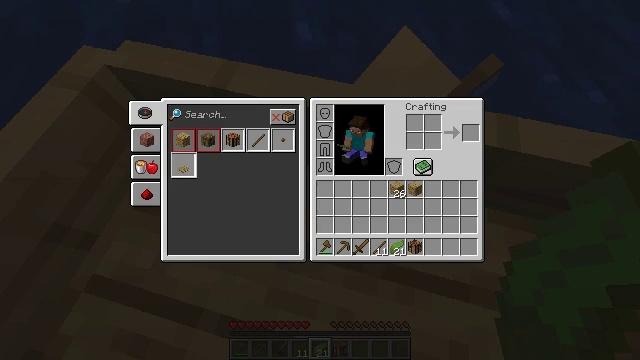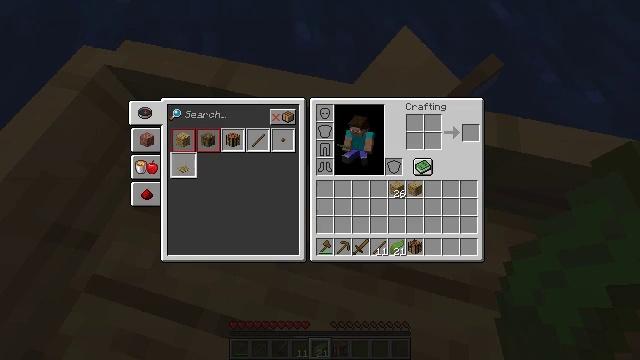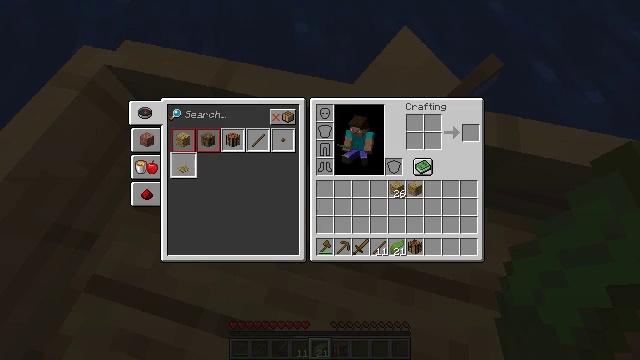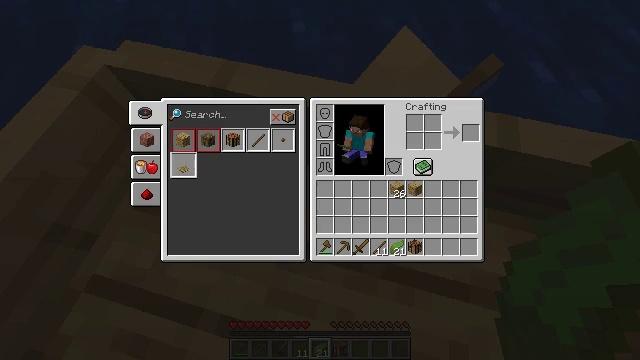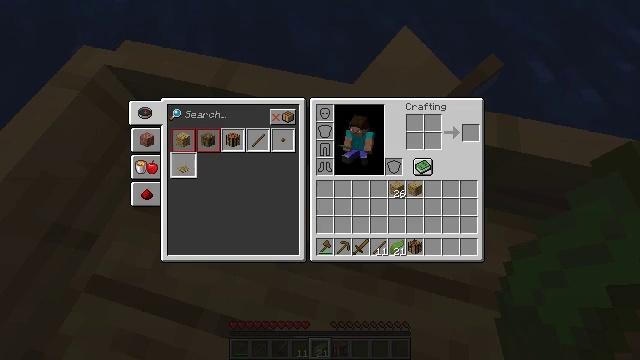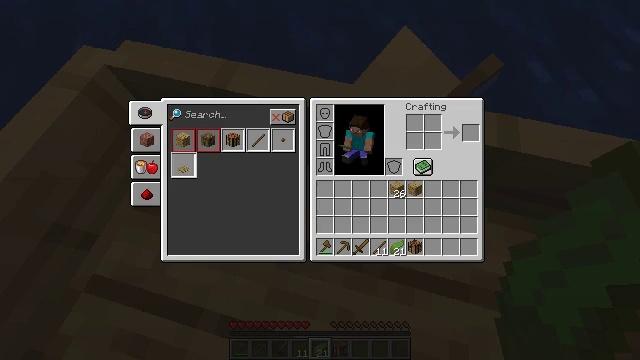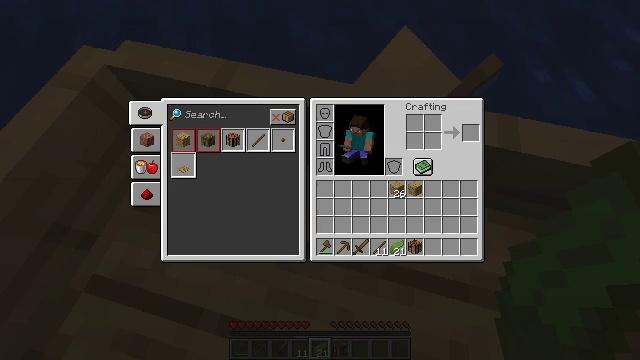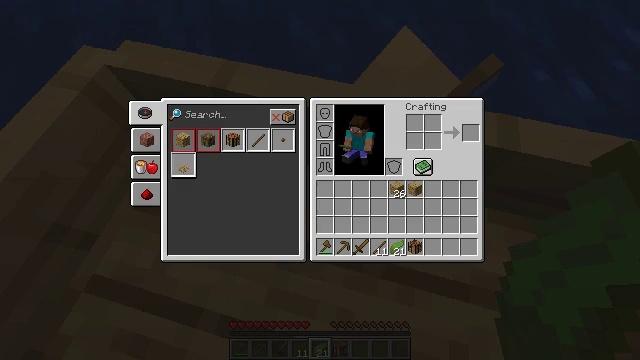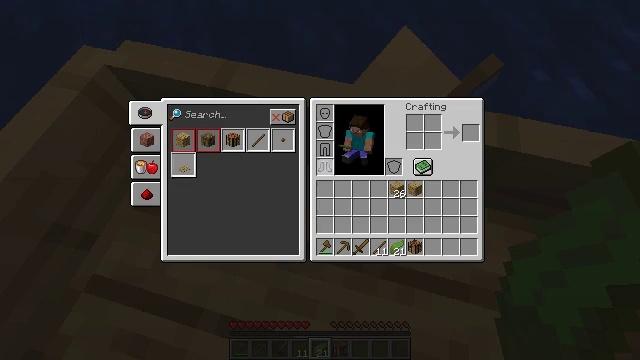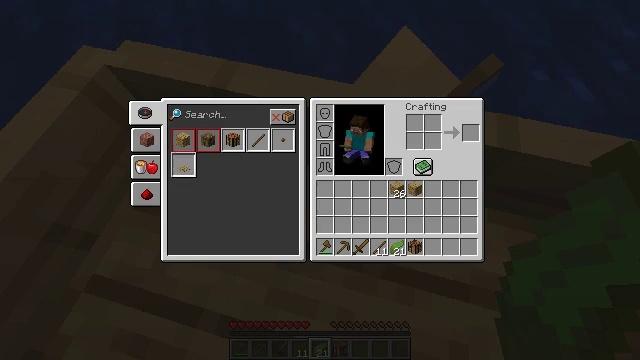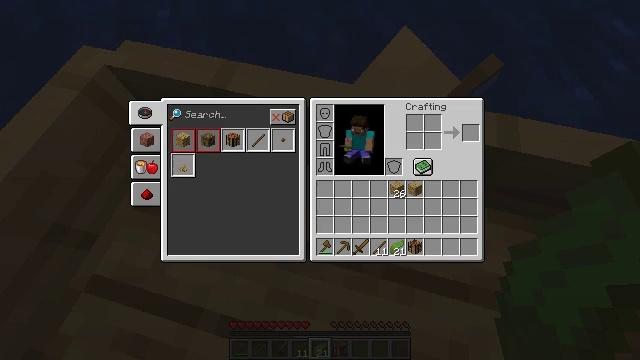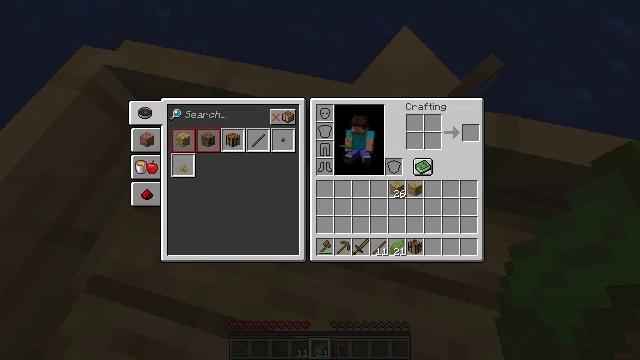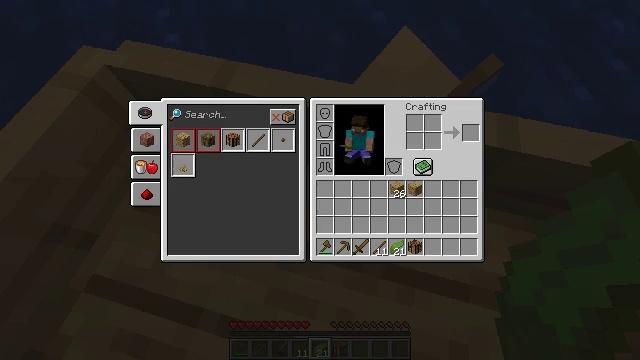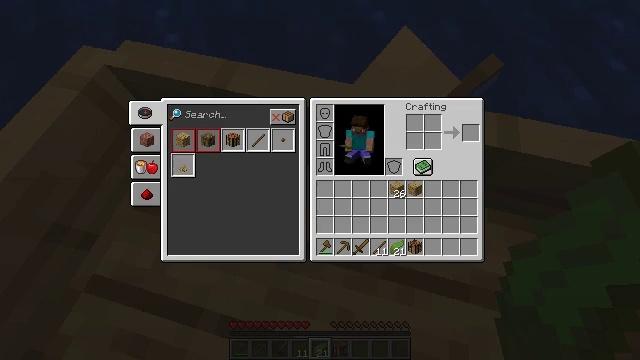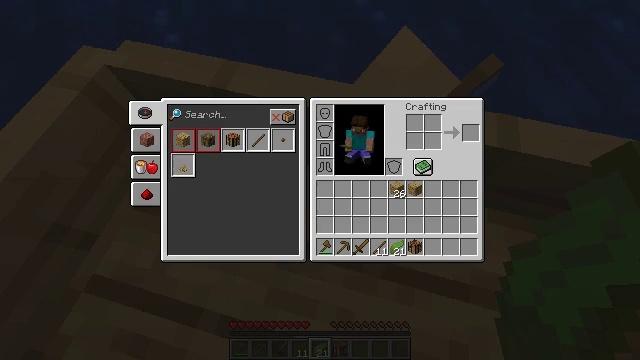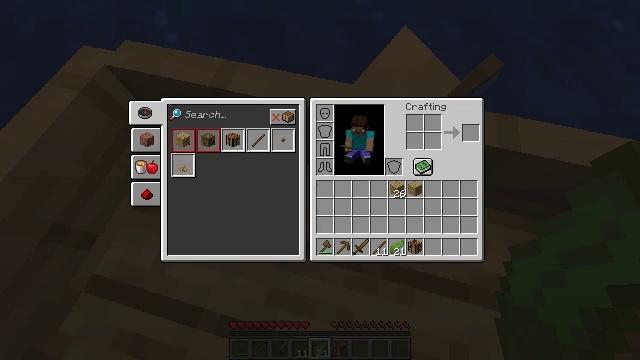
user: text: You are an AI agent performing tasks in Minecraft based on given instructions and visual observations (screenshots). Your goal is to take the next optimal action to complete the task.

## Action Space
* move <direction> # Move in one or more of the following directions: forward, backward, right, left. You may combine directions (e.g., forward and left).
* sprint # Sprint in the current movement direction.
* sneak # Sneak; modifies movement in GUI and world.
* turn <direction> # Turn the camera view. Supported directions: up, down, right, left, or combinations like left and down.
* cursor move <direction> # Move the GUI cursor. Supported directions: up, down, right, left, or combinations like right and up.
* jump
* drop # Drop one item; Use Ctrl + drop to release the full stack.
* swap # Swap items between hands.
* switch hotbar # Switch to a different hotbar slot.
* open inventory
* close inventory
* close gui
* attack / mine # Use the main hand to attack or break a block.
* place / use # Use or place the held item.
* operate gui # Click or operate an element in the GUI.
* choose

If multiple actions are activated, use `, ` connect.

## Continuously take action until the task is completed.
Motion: motion action
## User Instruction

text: Drop kelp from the inventory.
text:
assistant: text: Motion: no_op
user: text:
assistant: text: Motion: no_op
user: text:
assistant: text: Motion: no_op
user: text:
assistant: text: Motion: no_op
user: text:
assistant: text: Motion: no_op
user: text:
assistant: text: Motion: no_op
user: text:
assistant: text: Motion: no_op
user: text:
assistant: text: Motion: cursor move right
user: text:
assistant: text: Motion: cursor move right
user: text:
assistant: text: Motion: no_op
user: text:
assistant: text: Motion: no_op
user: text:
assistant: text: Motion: no_op
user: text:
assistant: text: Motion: no_op
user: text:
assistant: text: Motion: no_op
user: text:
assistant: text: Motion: no_op
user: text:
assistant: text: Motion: no_op
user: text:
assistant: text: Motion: no_op
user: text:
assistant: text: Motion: no_op
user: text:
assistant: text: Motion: no_op
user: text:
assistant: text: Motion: no_op
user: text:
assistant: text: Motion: no_op
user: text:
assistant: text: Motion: no_op
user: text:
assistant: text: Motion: no_op
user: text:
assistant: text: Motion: no_op
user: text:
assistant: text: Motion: turn left
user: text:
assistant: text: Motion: turn left
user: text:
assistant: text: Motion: no_op
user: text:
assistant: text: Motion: turn left and up
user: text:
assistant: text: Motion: turn up
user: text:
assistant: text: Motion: no_op